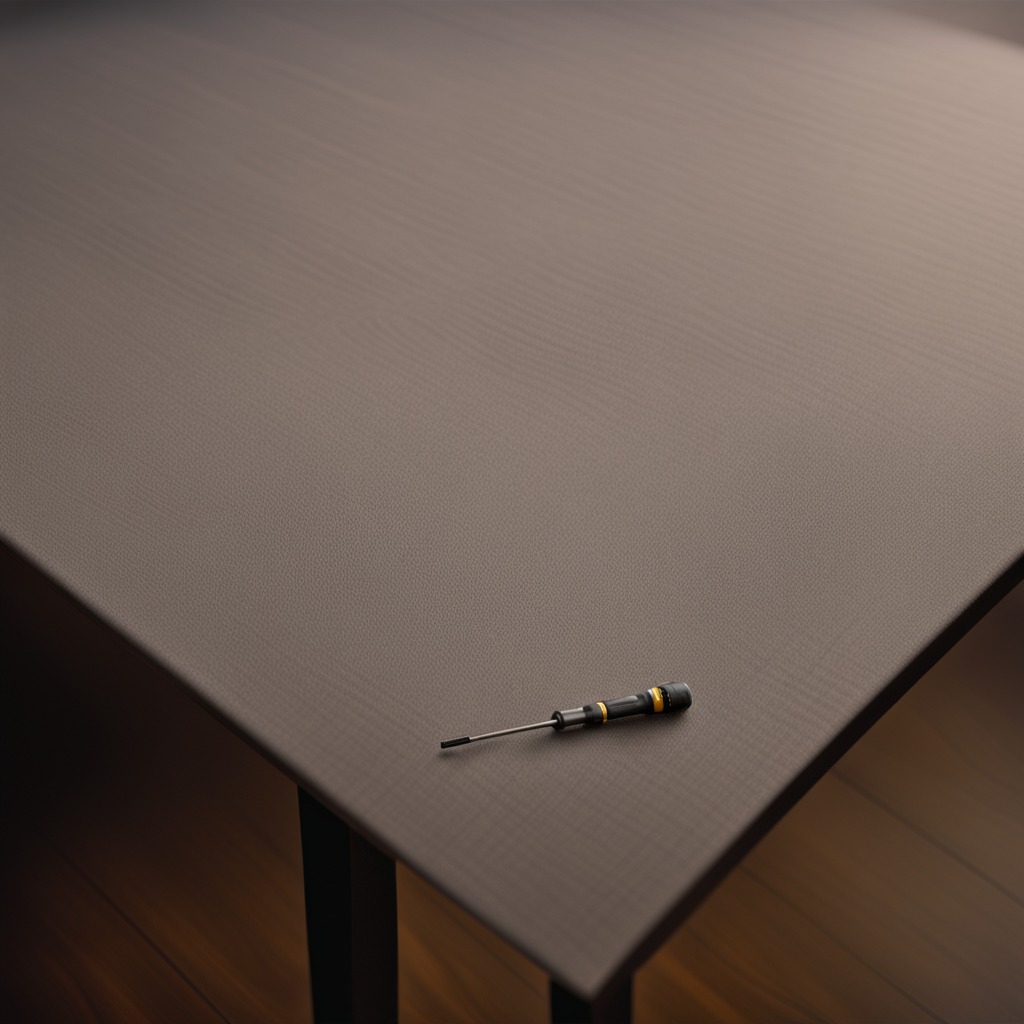
A screwdriver lying on a wooden table inside a workshop at night with soft shadows beneath the cloth.